Question: I have 2 stores, the 'selected store' loaded using data and the other 'all store' loaded using proxy. I want to remove from 'all store' what is already present in 'selected store'. I am using the store.remove method to accomplish that. When I was testing using inline data in the 'all store' it was working fine but when I switched to Ajax proxy it doesn't work any more. However the data continues to be displayed properly in the grid to which this store is attached. I used console.log to see 'selected store'.data and 'all store'.data. I notice that the 'all store' has items, and keys and length set as zero. When I expand the node in Chrome console I do see the details populated though. See attached (second entry; first is the 'selected store' - loaded using data). Any idea what I may be doing incorrectly.

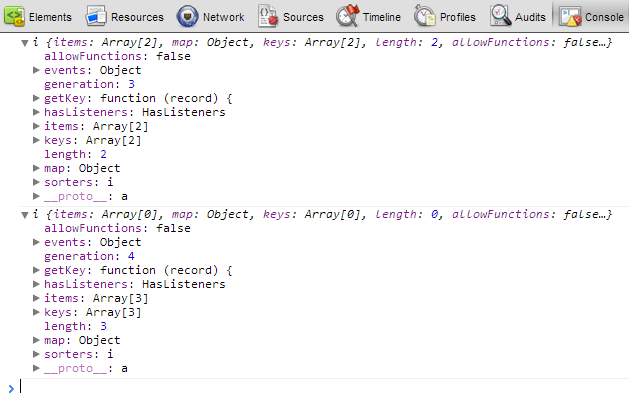
Answer: After doing some more research on the Internet found the problem and solution. The code was progressing before the store could be loaded. Had to put the code for remove() in a callback for 'load' event. Found solution @ <URL>